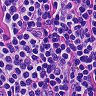
Metastatic tissue present: no